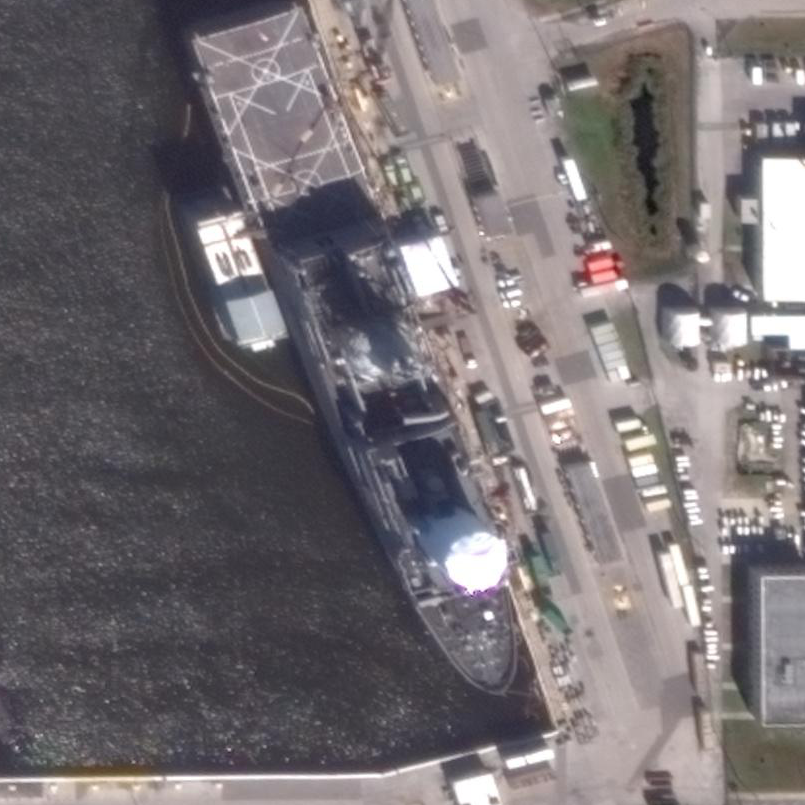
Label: combat